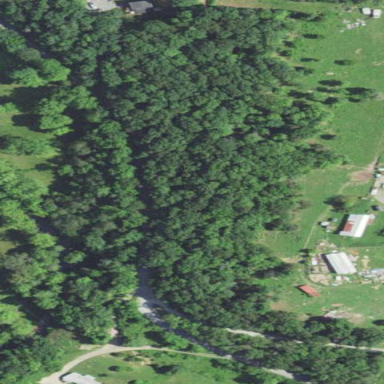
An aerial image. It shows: Beautiful woodland area.